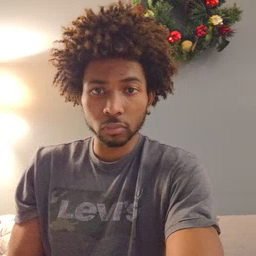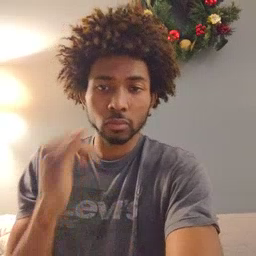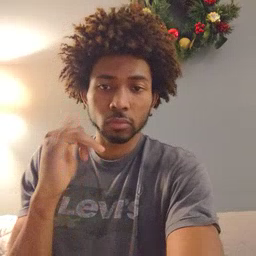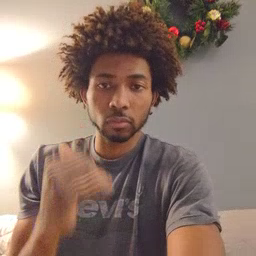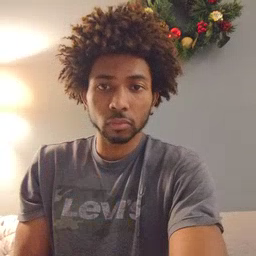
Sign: yellow